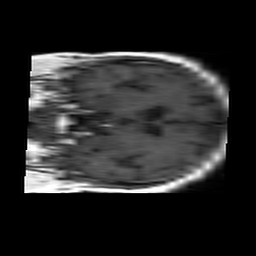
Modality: T1w
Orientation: coronal
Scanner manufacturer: philips
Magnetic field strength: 1.5 T
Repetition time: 0.375 s
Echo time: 0.011 s